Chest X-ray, PA view. Patient: 78 years old, sex M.
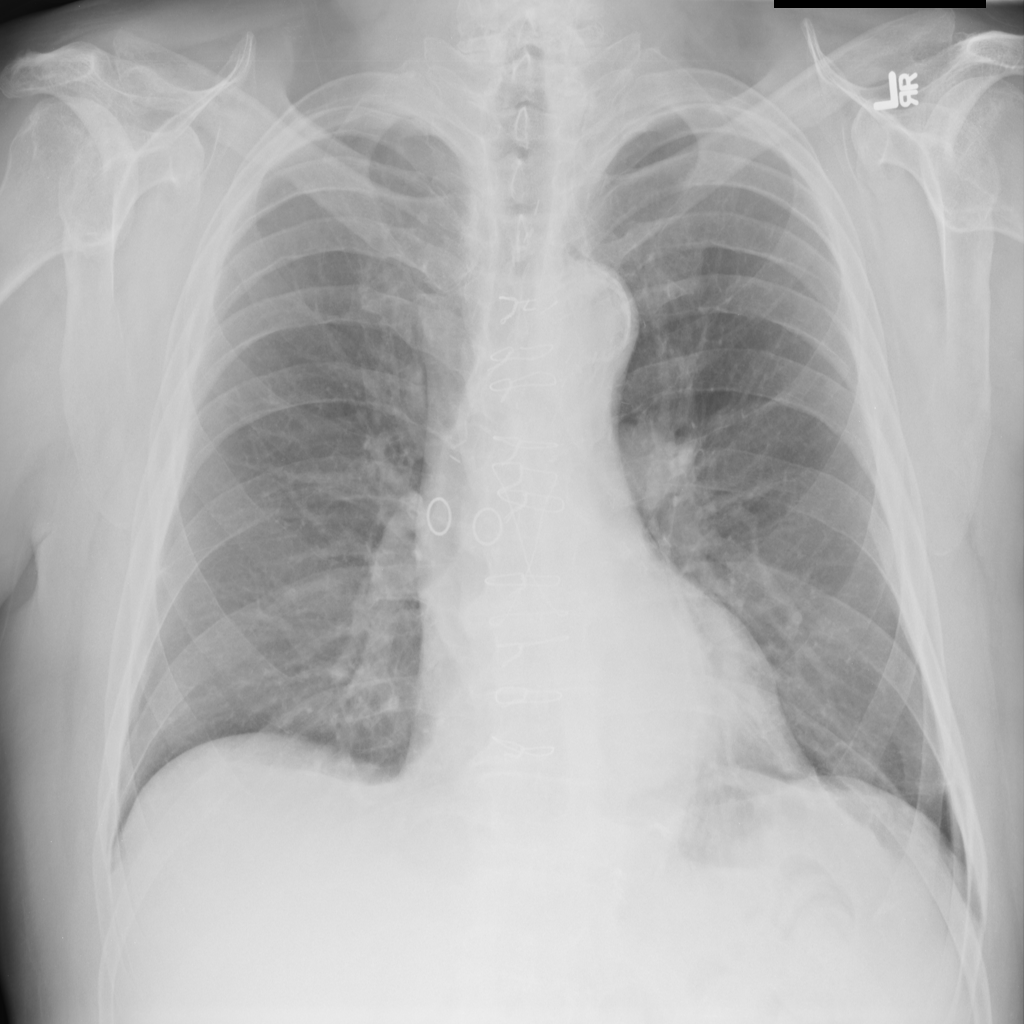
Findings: Atelectasis